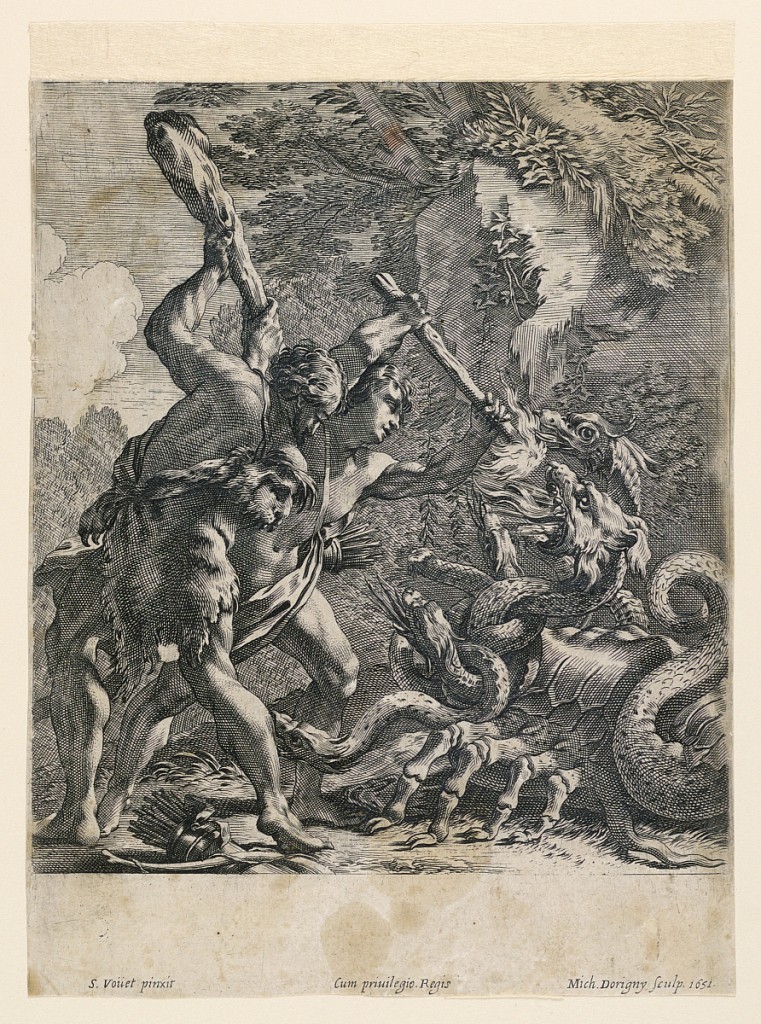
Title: Hercules Slaying the Hydra of Lerna
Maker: Michel Dorigny, 1617 – 1665
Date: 1651
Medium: Engraving on paper
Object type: Print
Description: hercules and another figure are seen in combat with the Hydra, whose body resembles that of a crab. Below, artist's, engraver's names and the date.